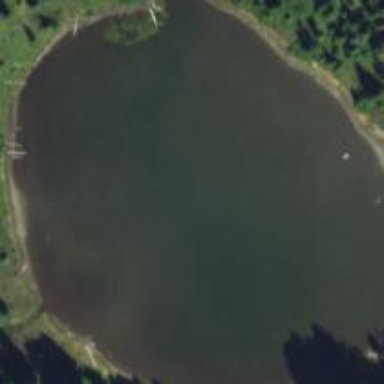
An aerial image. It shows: Serene lake surrounded by nature.